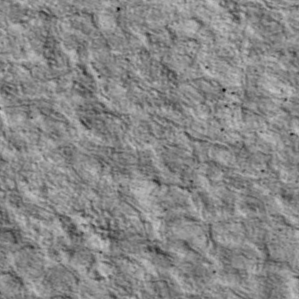
Label: non_frost